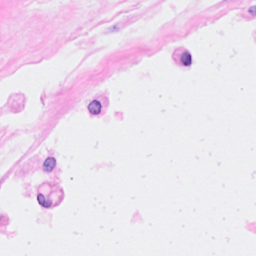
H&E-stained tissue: Breast